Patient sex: M
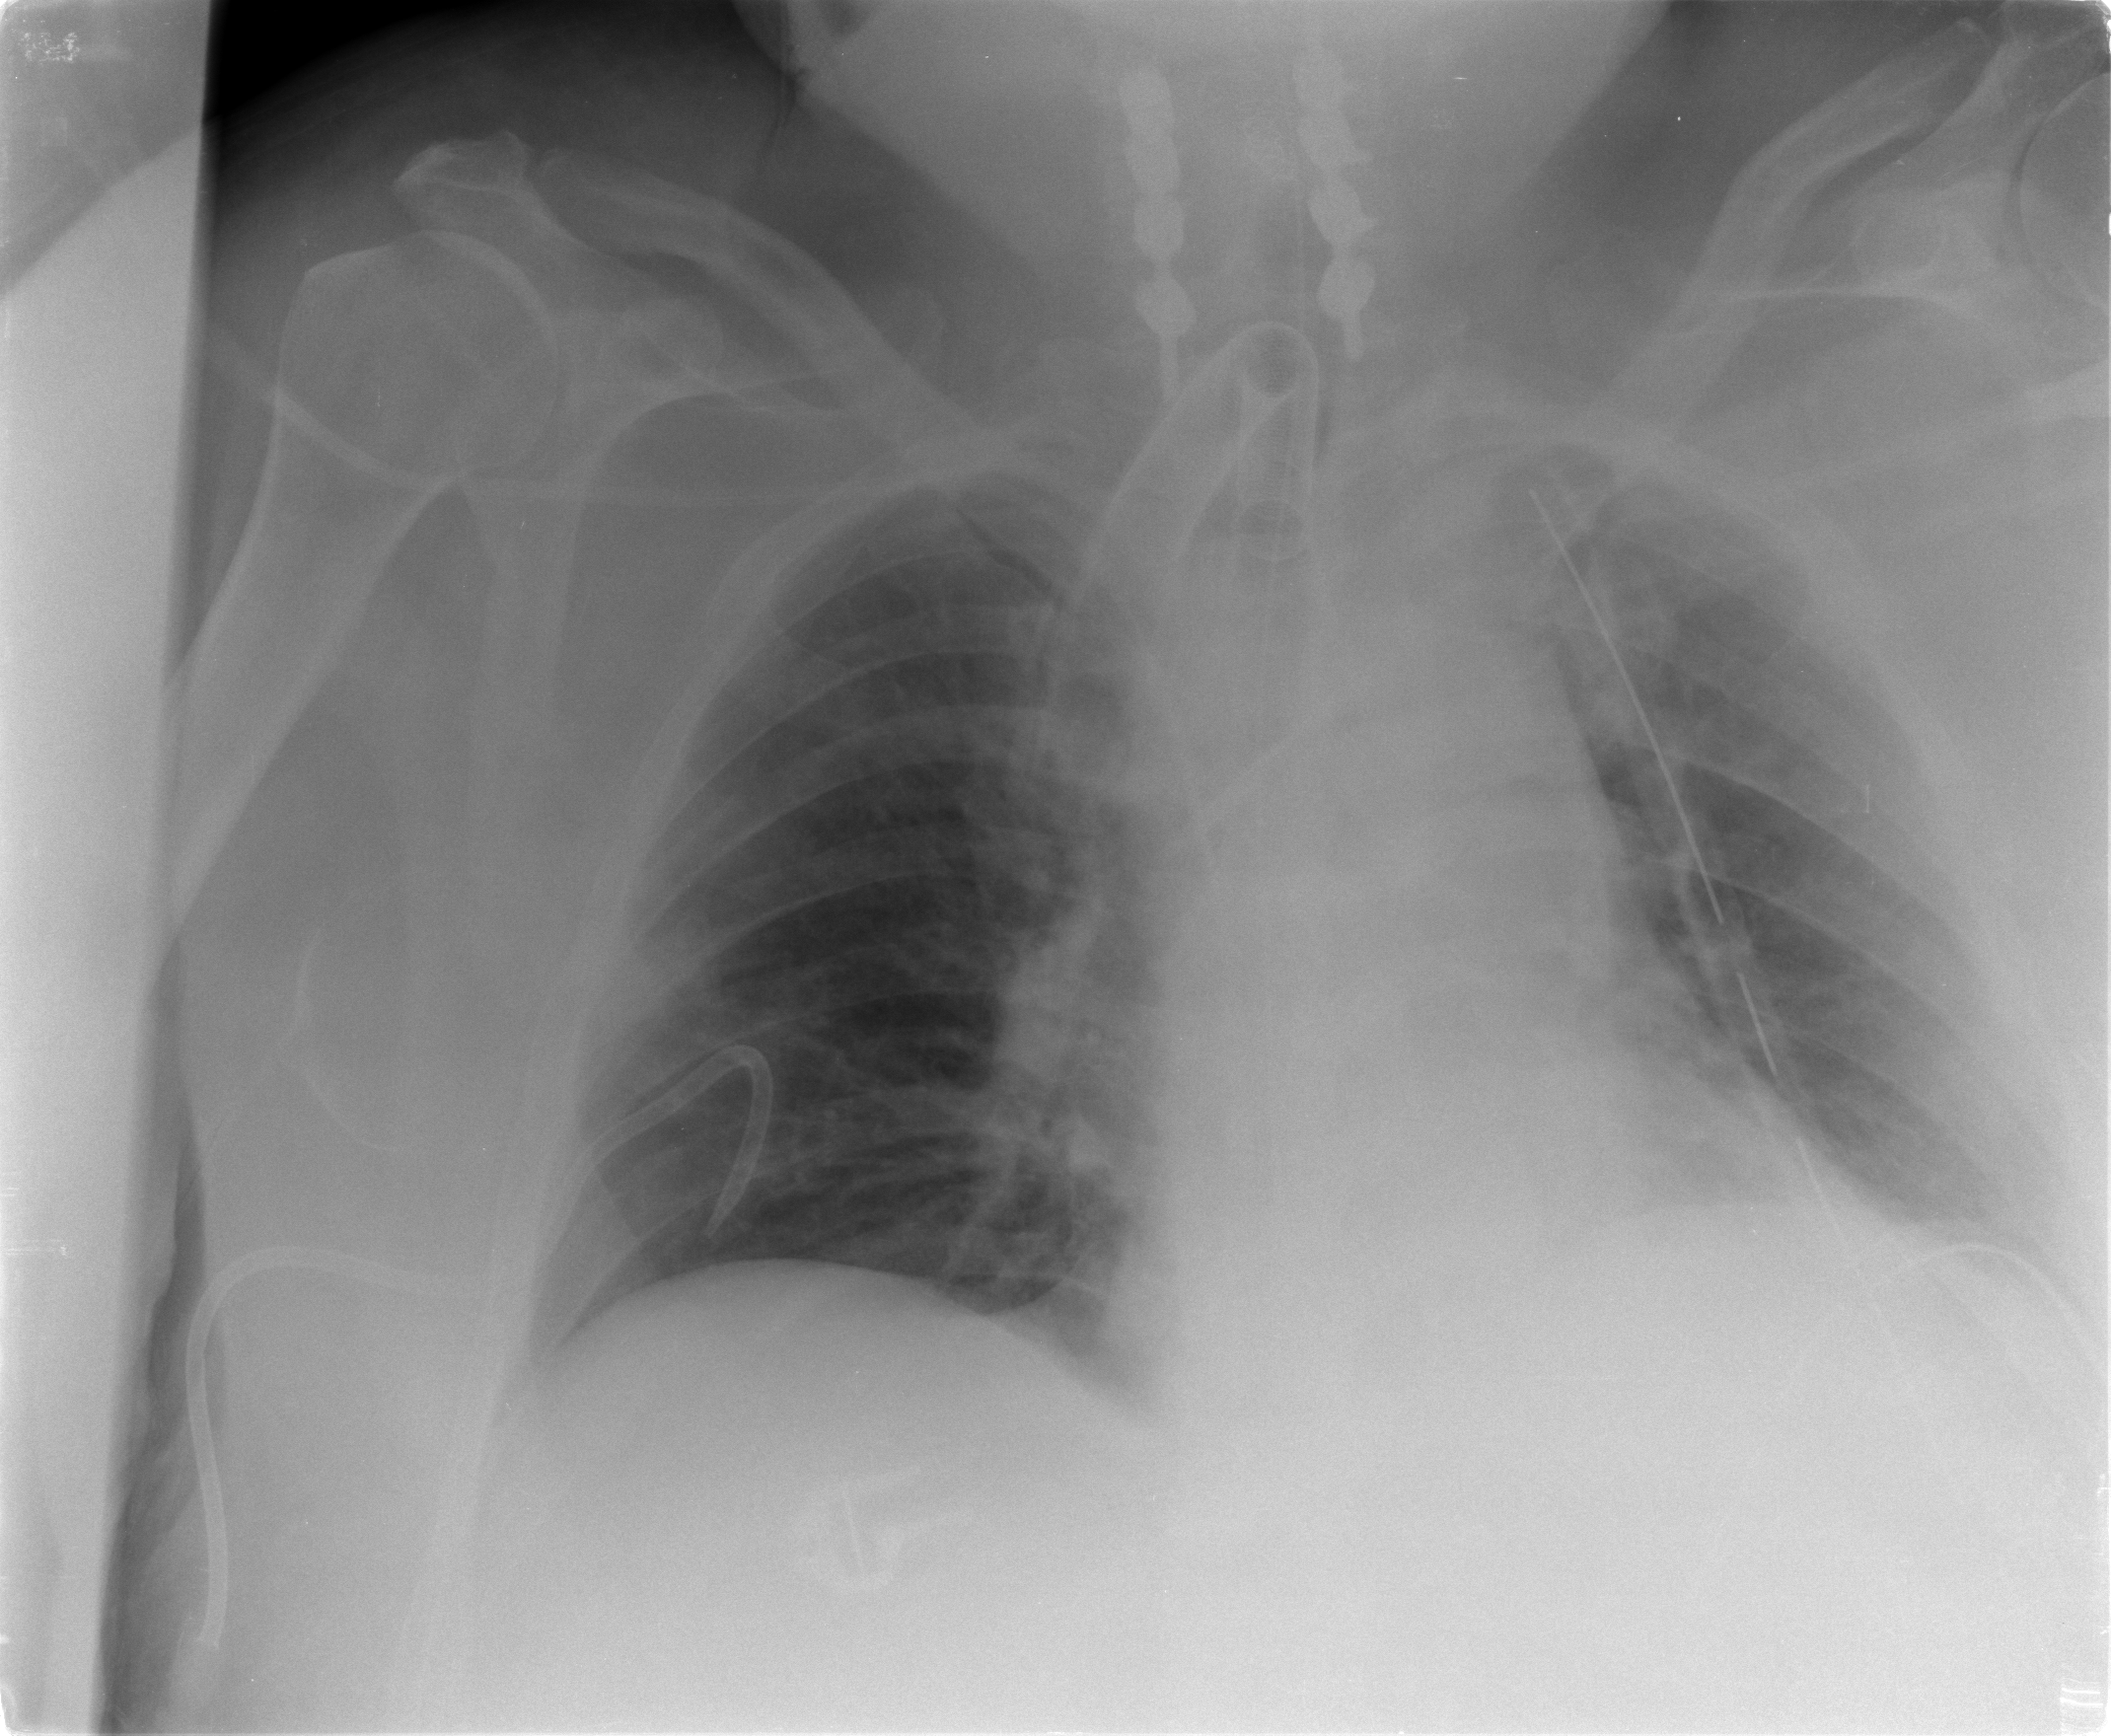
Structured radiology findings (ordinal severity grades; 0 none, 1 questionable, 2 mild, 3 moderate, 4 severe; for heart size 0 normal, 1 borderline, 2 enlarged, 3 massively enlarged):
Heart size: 2
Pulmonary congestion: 1
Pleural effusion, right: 0
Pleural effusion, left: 1
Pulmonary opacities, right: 0
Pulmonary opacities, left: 0
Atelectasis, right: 0
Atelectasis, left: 2